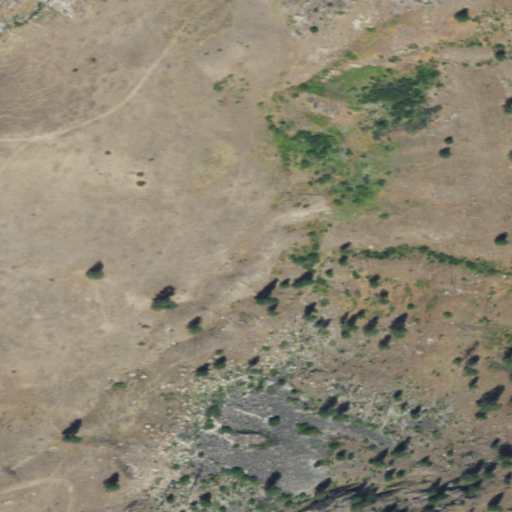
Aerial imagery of cliff(s) in Washington named Eagle Cliffs containing grassland, shrub, and evergreen forest